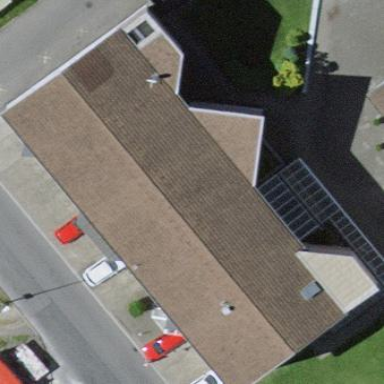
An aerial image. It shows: Building that serves as place of worship.